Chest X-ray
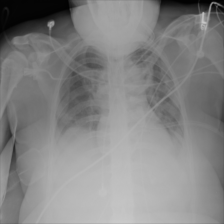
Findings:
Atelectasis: negative
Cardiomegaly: negative
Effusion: negative
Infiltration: negative
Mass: negative
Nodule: negative
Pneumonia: negative
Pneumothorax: negative
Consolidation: negative
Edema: negative
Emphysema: negative
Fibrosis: negative
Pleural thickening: negative
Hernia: negative